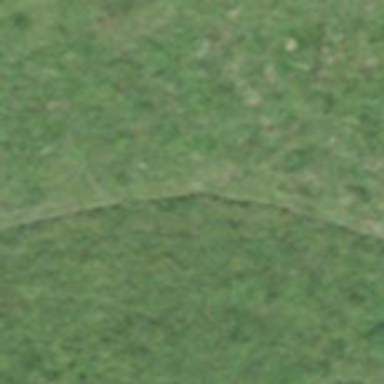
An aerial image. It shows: Ditch in the surroundings.